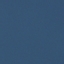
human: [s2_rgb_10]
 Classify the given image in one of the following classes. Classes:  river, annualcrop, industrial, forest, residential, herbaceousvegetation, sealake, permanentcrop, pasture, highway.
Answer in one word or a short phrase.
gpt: SeaLake